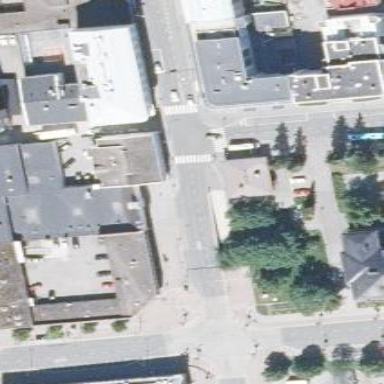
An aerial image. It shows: Retail building.